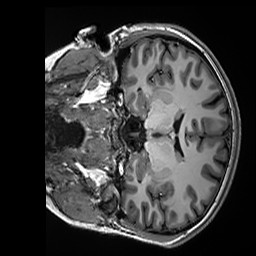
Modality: T1w
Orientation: coronal
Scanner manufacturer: siemens
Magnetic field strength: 3 T
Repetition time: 2.5 s
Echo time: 0.00299 s